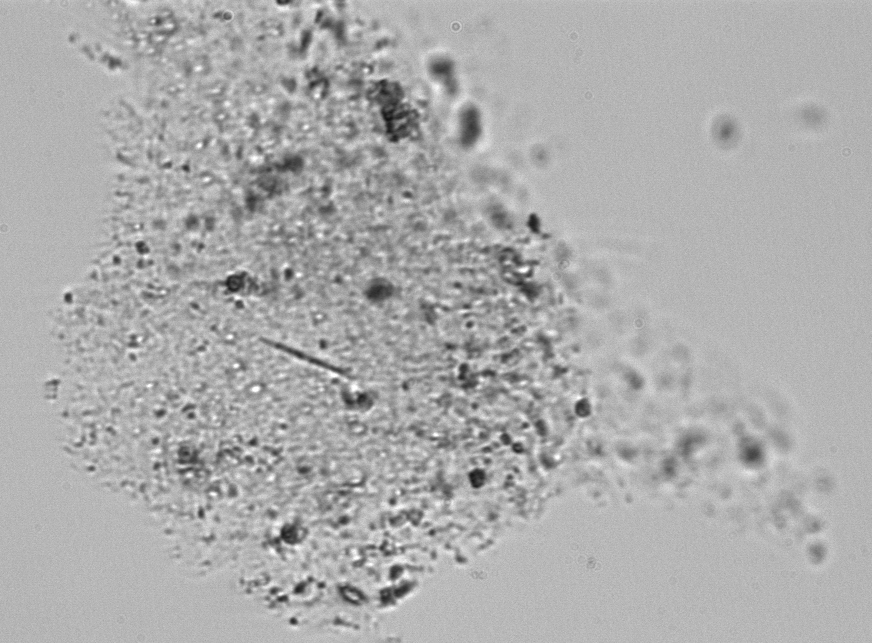
Label: Phaeocystis